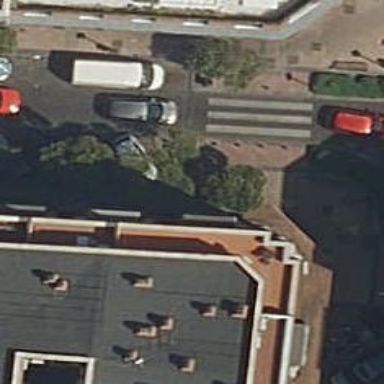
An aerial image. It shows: Marked crossing on the road.